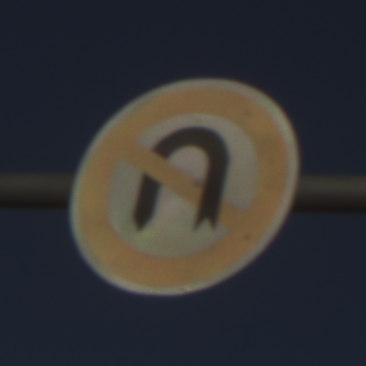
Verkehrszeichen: VerbotWenden
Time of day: MorningAfternoon
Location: Outdoor (Nature)
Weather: Clear
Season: NotSpecified
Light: Natural